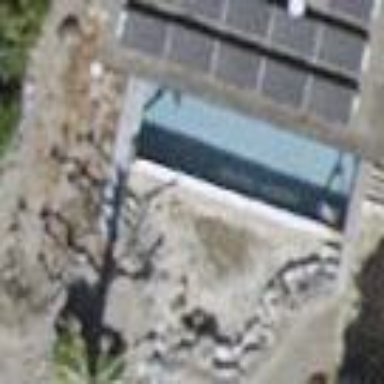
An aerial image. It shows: Swimming pool located in leisure land.